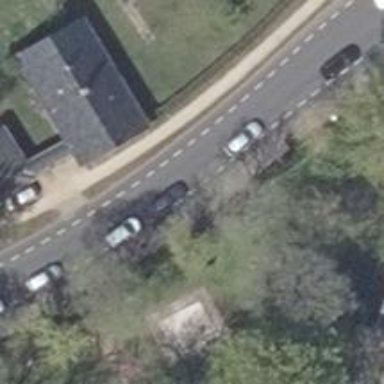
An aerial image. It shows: Secondary road with asphalt surface. Both sides of the road have sidewalks - the left one made of sett and the right one compacted. There is cycle lane on both sides of the road.